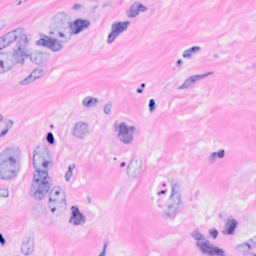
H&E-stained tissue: Breast